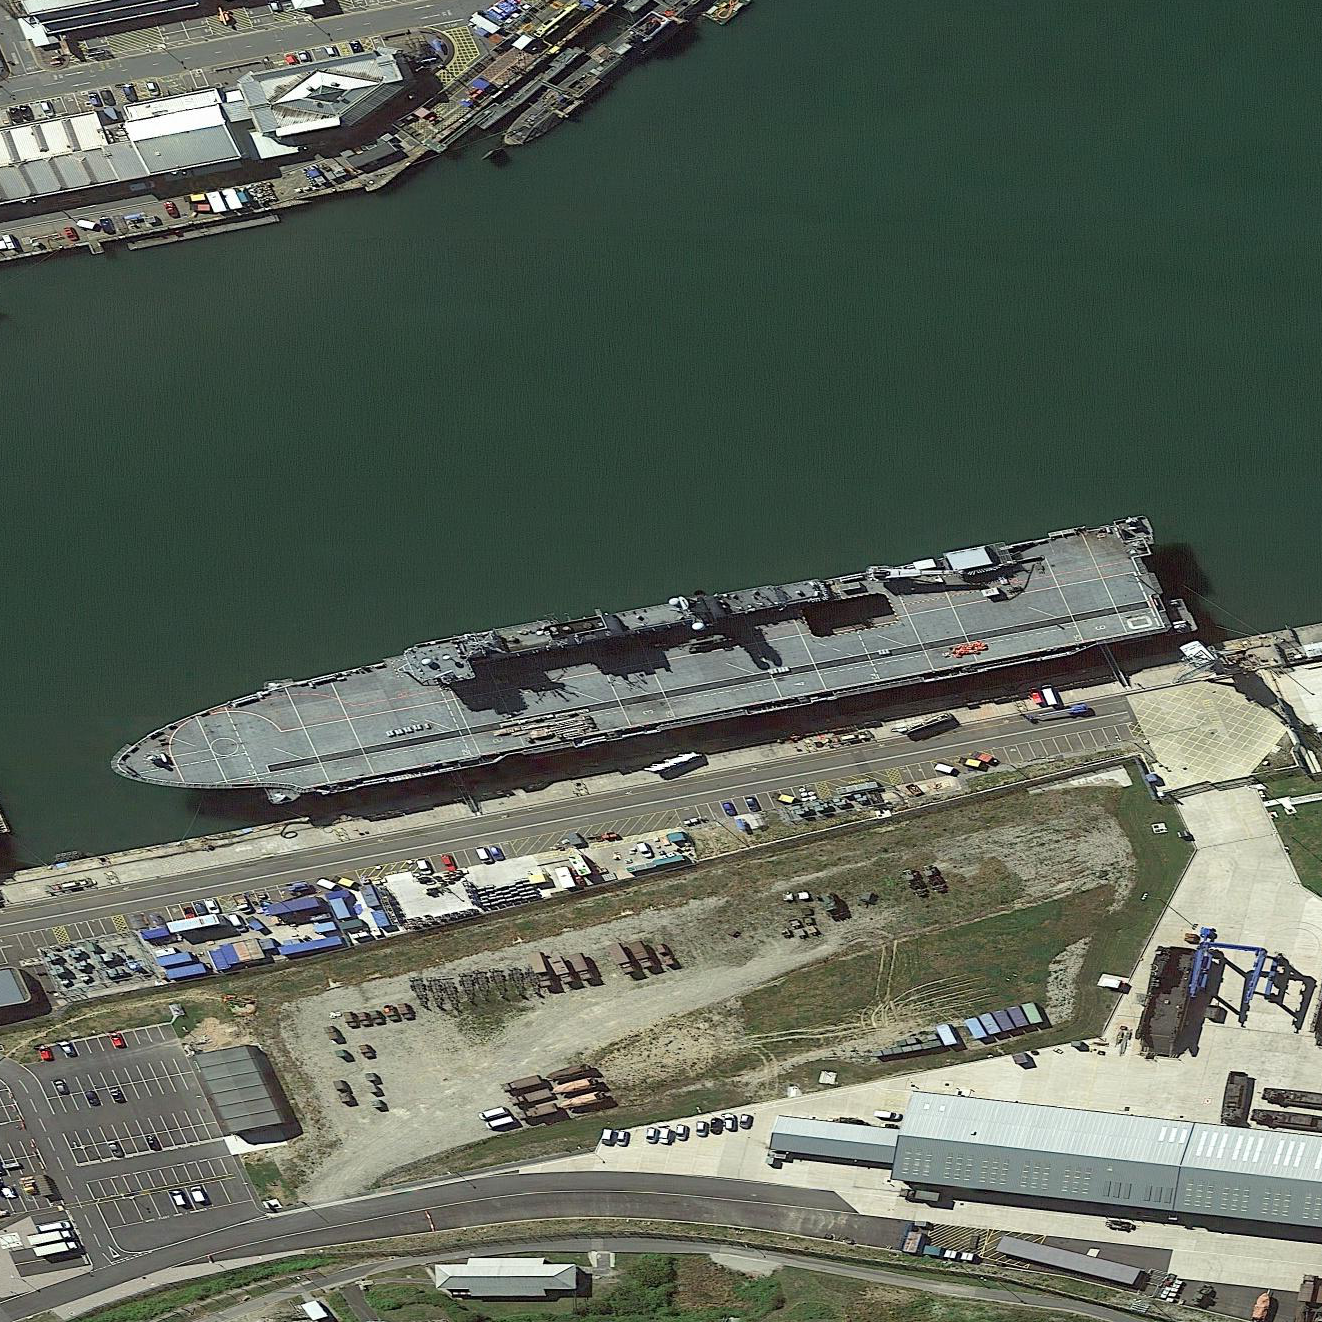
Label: assault